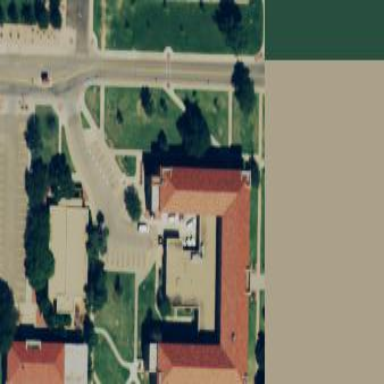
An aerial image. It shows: College building.